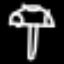
Label: mushroom